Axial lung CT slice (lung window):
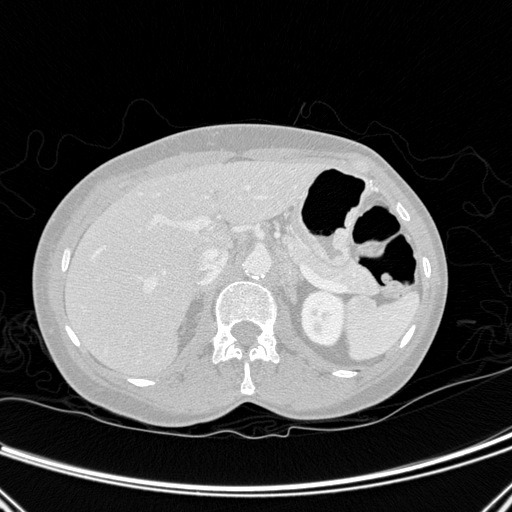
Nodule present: no